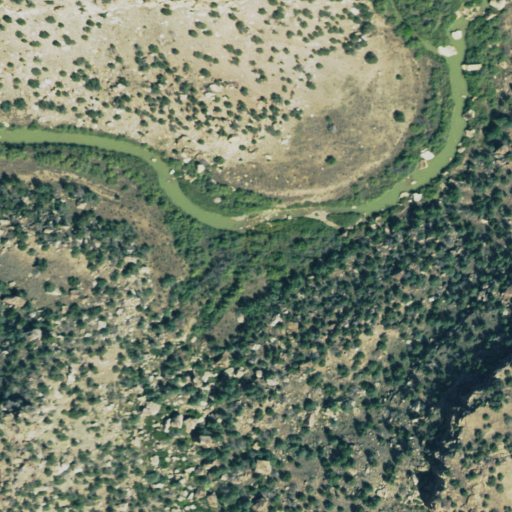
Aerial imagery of valley in Colorado named Hunt Canyon containing shrub, evergreen forest, grassland, and open development